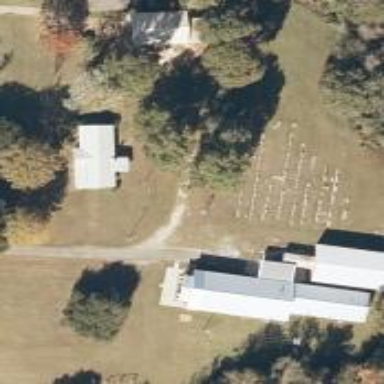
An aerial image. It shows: Cemetery.